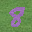
Label: 8